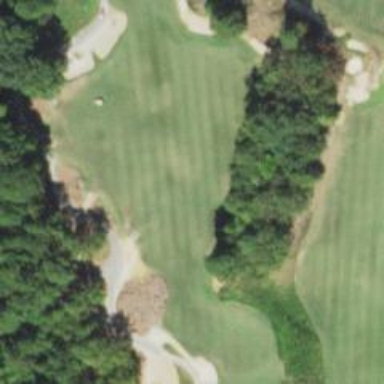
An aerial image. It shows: Golf fairway surrounded by grass.